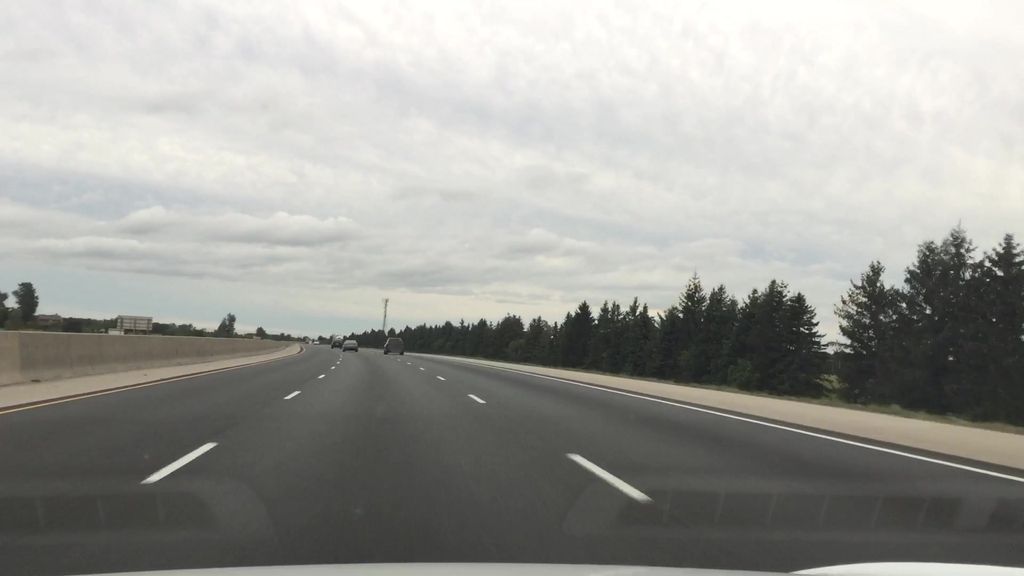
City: kitchener-waterloo